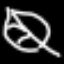
Label: leaf